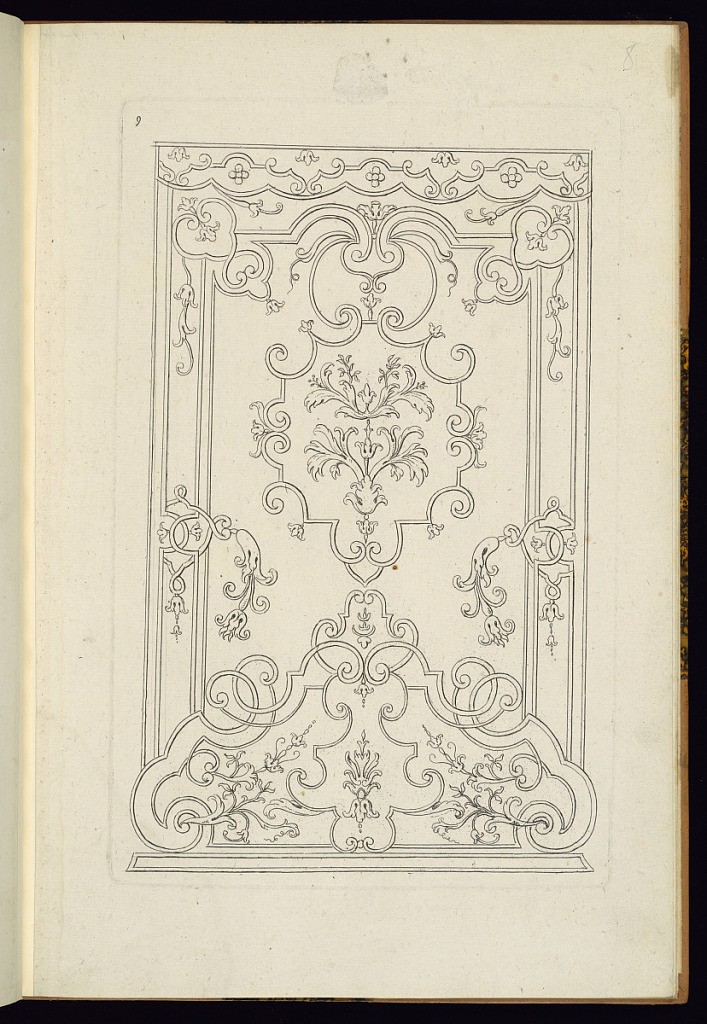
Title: Headboard, Backpiece, and Valance Designs
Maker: Nicolas Guérard, French, ca.1648 – 1719
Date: late 17th century
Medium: Etching on laid paper
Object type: Print
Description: Designs for an embroidered bed headboard, backpiece, and valance featuring strapwork, fleurons, rosettes, and foliate scrolls. The plate is numbered.